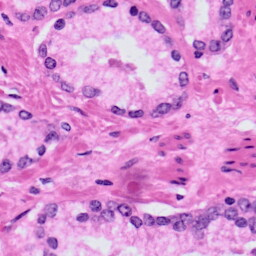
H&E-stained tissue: Prostate